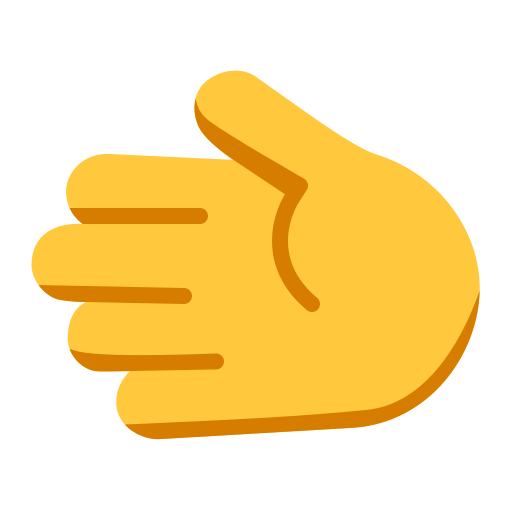
leftwards hand flat default